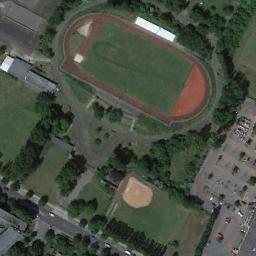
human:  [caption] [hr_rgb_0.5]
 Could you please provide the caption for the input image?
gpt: The colors on both sides of the track are not symmetrical .

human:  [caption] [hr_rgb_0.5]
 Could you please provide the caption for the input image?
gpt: The ground track field is surrounded by some trees and a baseball diamond is next to the ground track field .

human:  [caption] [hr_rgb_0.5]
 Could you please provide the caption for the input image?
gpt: The track and field is built on the lawn, Next to the parking lot and surrounded by a lot of vegetation .

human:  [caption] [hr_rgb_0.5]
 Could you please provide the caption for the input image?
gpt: There are many buildings next to the ground track field .

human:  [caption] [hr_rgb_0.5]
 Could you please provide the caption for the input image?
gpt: There are some green trees around the ground track field with a red track .